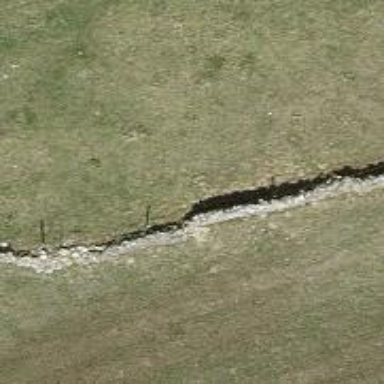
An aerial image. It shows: Wall made of dry stone.